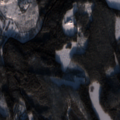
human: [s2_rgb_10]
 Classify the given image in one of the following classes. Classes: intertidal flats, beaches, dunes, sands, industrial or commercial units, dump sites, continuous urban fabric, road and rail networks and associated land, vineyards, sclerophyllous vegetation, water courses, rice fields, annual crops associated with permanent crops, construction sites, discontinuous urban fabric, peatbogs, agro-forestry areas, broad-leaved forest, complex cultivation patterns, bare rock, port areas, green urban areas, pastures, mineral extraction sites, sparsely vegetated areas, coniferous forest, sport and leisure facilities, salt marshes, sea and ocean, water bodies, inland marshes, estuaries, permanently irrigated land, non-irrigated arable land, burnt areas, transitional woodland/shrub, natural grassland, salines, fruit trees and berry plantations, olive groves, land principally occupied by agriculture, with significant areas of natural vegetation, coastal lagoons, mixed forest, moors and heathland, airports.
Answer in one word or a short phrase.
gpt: coniferous forest, mixed forest, transitional woodland/shrub, water bodies